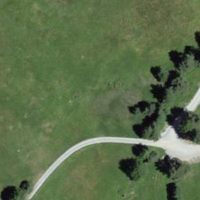
EUNIS habitat code: 26
Species observed at this site:
Laserpitium latifolium
Aster alpinus
Erebia euryale
Zygaena loti
Neottia ovata